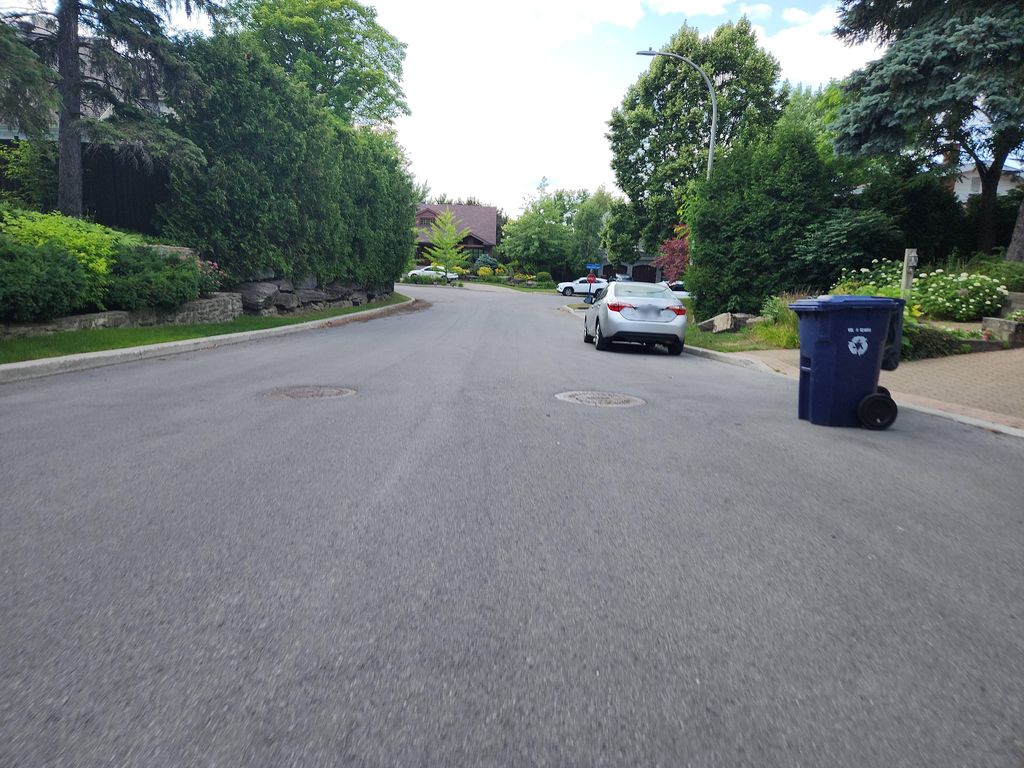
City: montreal